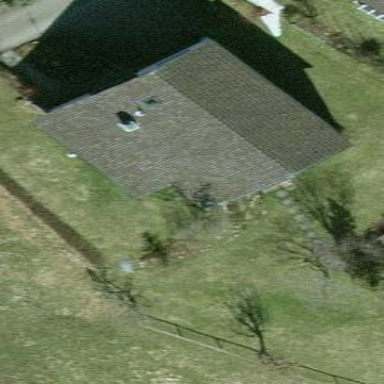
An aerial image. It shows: Simple and straightforward house.